Question: I'm having trouble connecting to the database when using Laravel Homestead. I can't really understand why it doesn't work I've tried god damn everything I guess. Now i got stuck and can't try much more and I start to interact with more people. Does stackoverflow have any good answer or advice to give me? :)
This is my settings
'''
'mysql' => array(
'driver' => 'mysql',
'host' => $_ENV['DB_HOST'],
'database' => $_ENV['DB_NAME'],
'username' => $_ENV['DB_USERNAME'],
'password' => $_ENV['DB_PASSWORD'],
'charset' => 'utf8',
'collation' => 'utf8_unicode_ci',
'prefix' => '',
'port' => '33060'
)
'''
I've also tried this with the same response.
'''
'mysql' => array(
'driver' => 'mysql',
'host' => $_ENV['DB_HOST'],
'database' => $_ENV['DB_NAME'],
'username' => $_ENV['DB_USERNAME'],
'password' => $_ENV['DB_PASSWORD'],
'charset' => 'utf8',
'collation' => 'utf8_unicode_ci',
'prefix' => '',
'port' => '3306'
)
'''
This is my ENV variables.
'''
{
host: "127.0.0.1",
database: "homestead",
username: "homestead",
password: "secret"
}
'''
The return is:
'''
PDOException
SQLSTATE[HY000] [2003] Can't connect to MySQL server on '127.0.0.1' (111)
'''
In both Migrations as the website.
It works to connect with Sequel Pro, it looks like this in Sequel Pro.

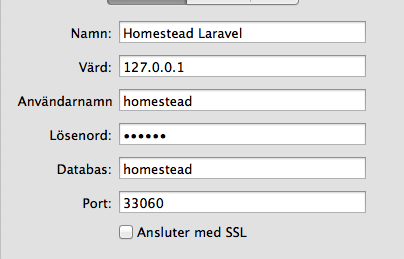
Answer: You shouldn't need to specify the port at all, I'd remove that line. For host, try 'localhost' instead. Also make sure that Homestead uses the environment you have set your database to, most likely 'local'.
MAMP can't conflict with it, unless you've at some point manually set your MAMP MySQL port to 33060, which I very much doubt.
Here's a default file which works great for me:
'''
'mysql' => array(
'driver' => 'mysql',
'host' => 'localhost',
'database' => 'mydbname',
'username' => 'homestead',
'password' => 'secret',
'charset' => 'utf8',
'collation' => 'utf8_unicode_ci',
'prefix' => '',
),
'''
Lycka till!